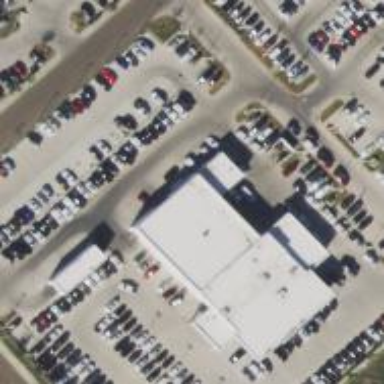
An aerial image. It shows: Car shop building.